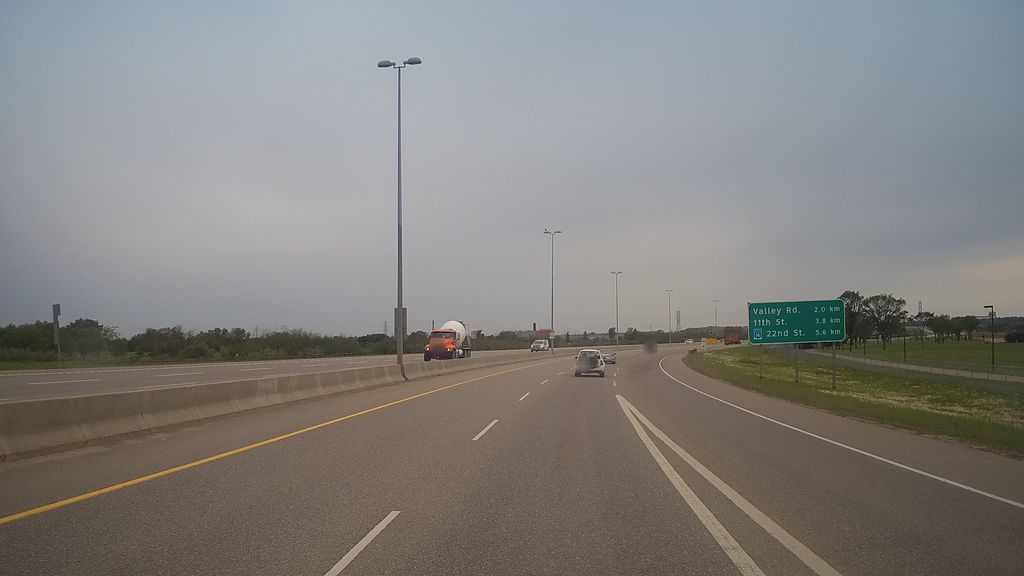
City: saskatoon